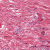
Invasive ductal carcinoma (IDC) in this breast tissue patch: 0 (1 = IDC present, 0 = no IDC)